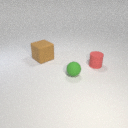
small red rubber cylinder in front of large brown rubber cube